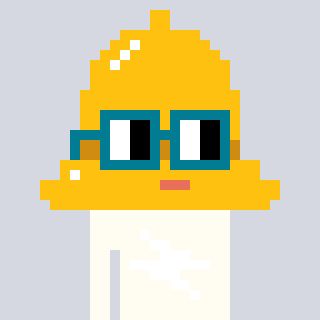
a pixel art character with square dark green glasses, a bell-shaped head and a grayscale-colored body on a cool background